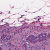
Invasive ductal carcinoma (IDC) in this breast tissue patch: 1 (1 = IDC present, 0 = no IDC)